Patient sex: M
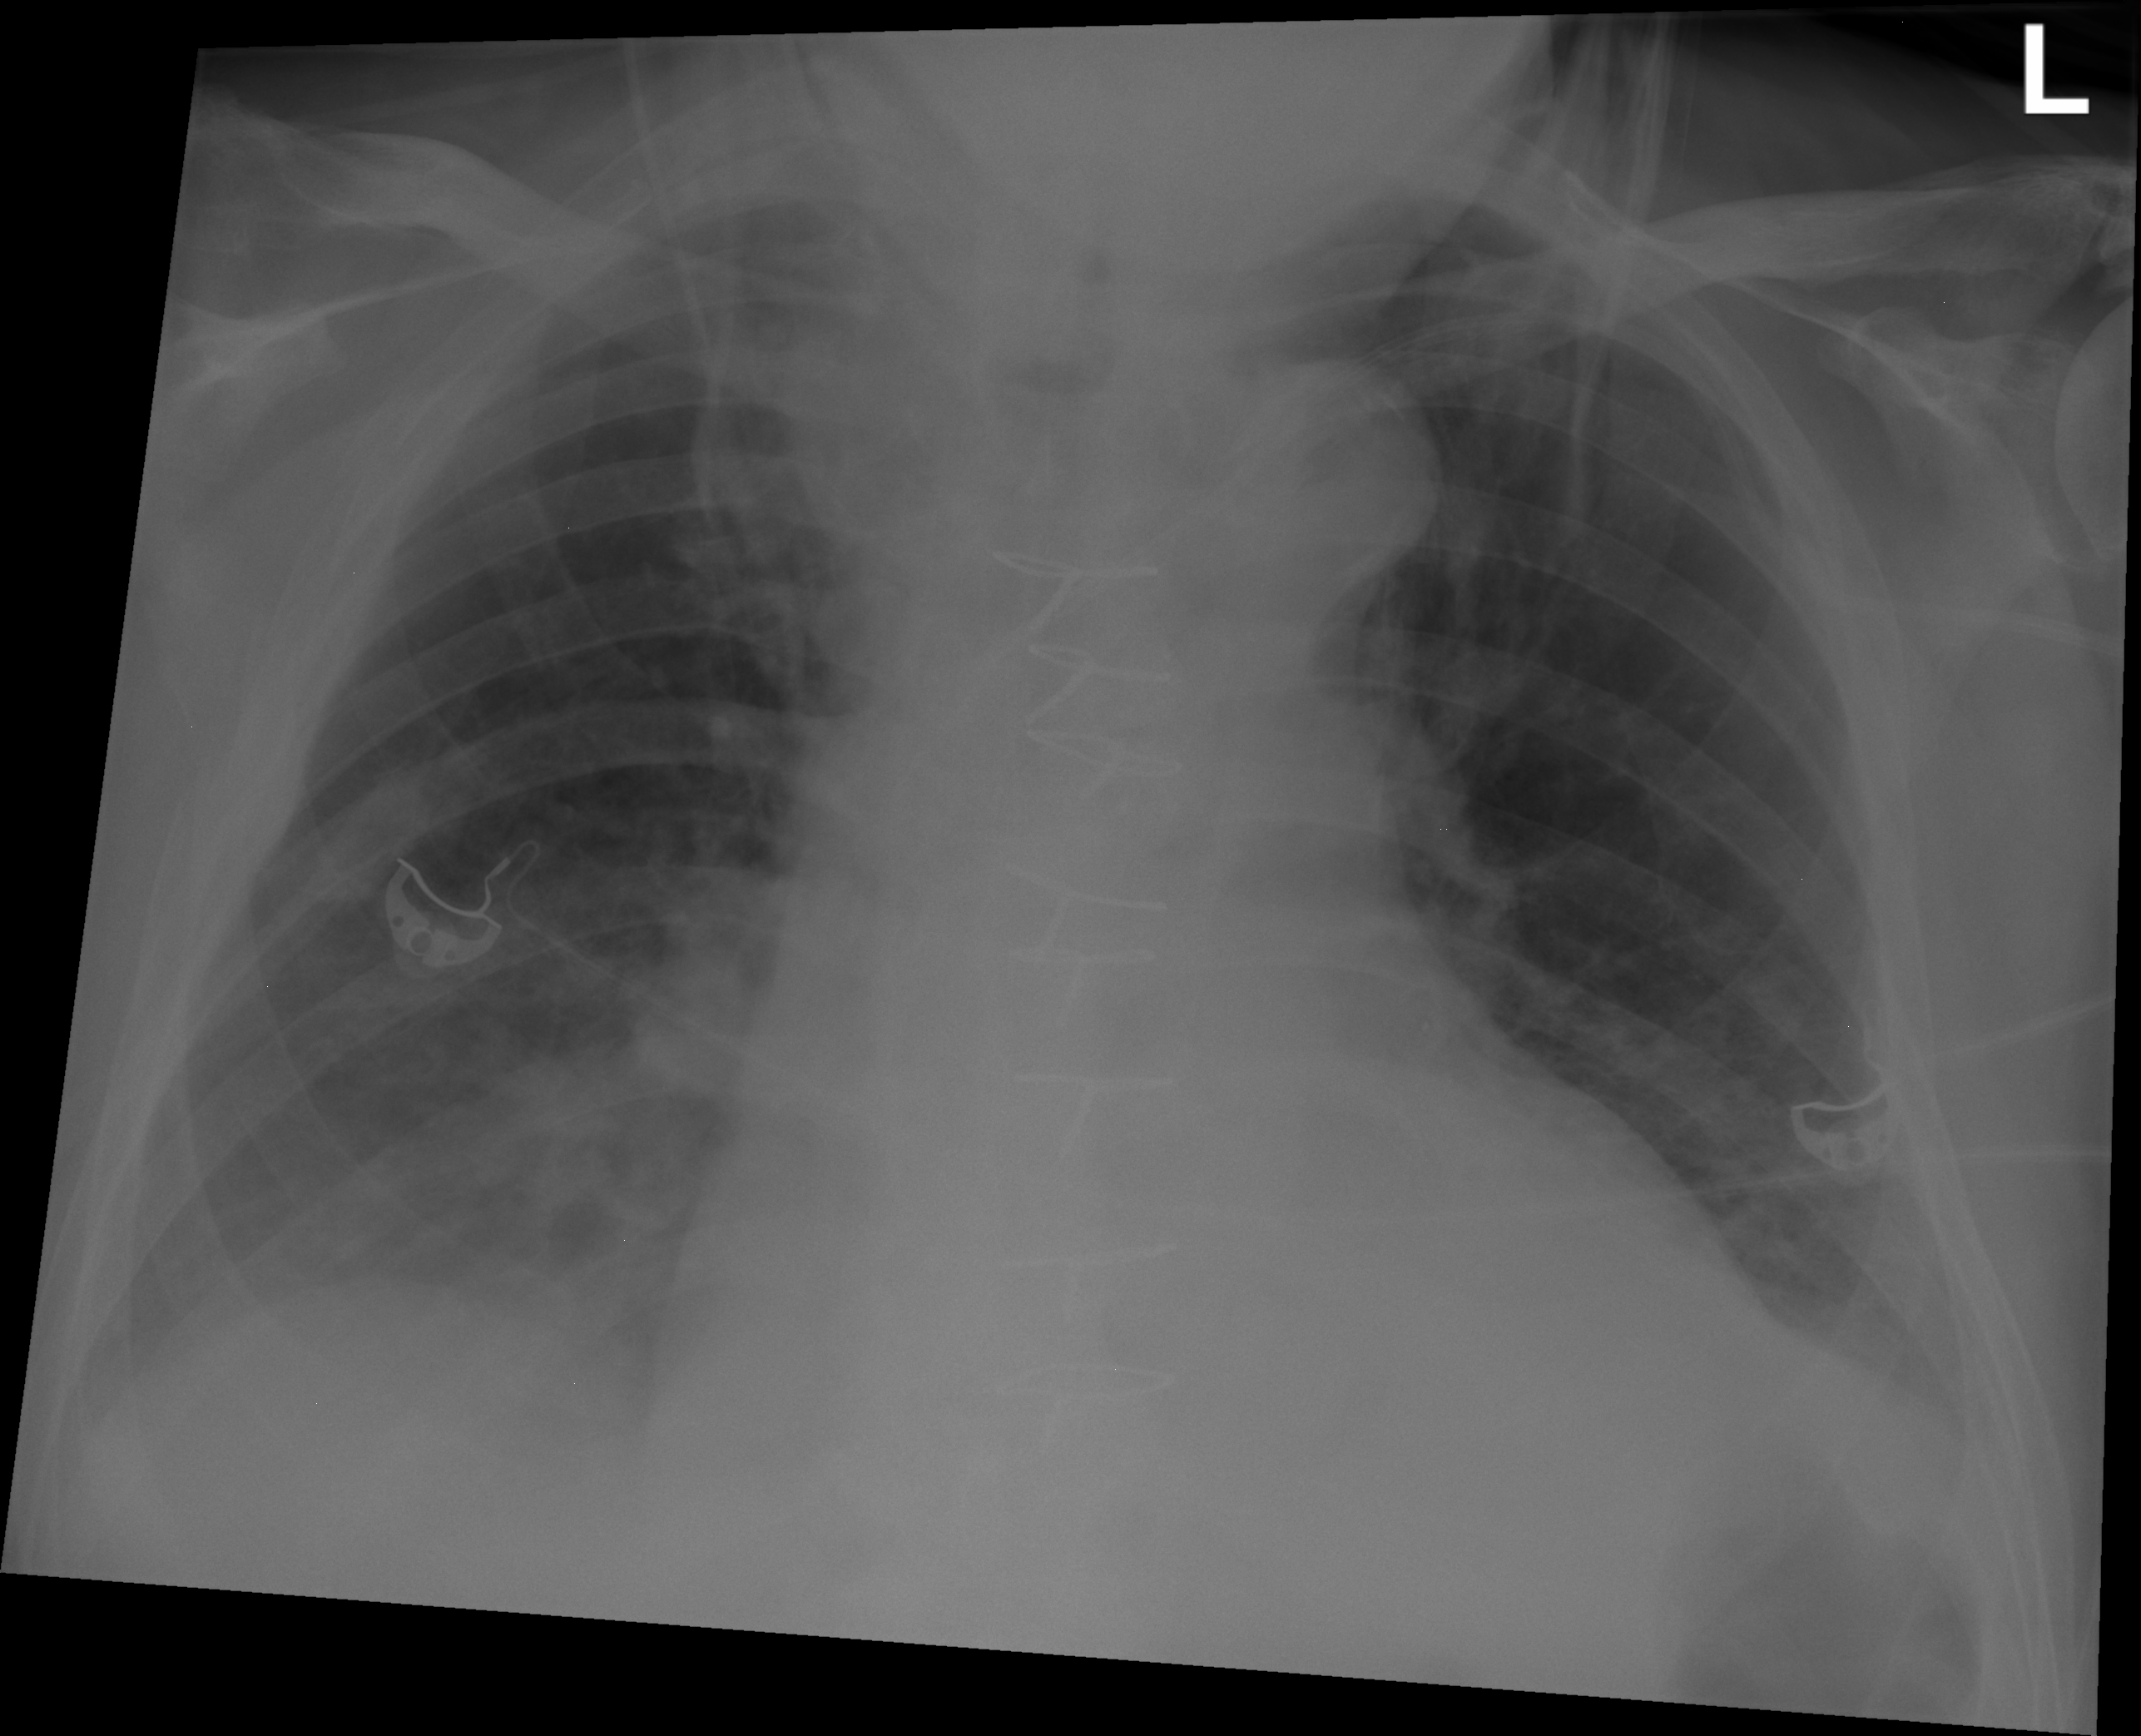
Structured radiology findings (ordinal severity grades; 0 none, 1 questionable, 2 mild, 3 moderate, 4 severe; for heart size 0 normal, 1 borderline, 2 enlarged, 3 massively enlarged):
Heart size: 1
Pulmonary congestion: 0
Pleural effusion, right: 0
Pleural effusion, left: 0
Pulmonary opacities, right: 3
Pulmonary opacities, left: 0
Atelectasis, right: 0
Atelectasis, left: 0